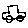
Label: car